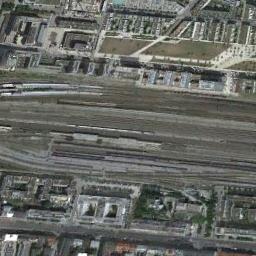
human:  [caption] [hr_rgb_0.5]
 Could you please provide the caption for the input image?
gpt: These railways go through a block and some trains are on the railways .

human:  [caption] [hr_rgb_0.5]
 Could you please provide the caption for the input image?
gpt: The railway is on the bare land next to some houses .

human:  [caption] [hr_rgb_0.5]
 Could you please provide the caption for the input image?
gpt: Several buildings of different shapes and sizes are beside the railway .

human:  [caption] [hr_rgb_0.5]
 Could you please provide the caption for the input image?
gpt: There are two trains passing by in the picture .

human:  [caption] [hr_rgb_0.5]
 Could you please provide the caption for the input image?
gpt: There are many buildings beside the railway .